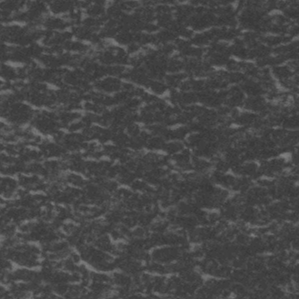
Label: frost